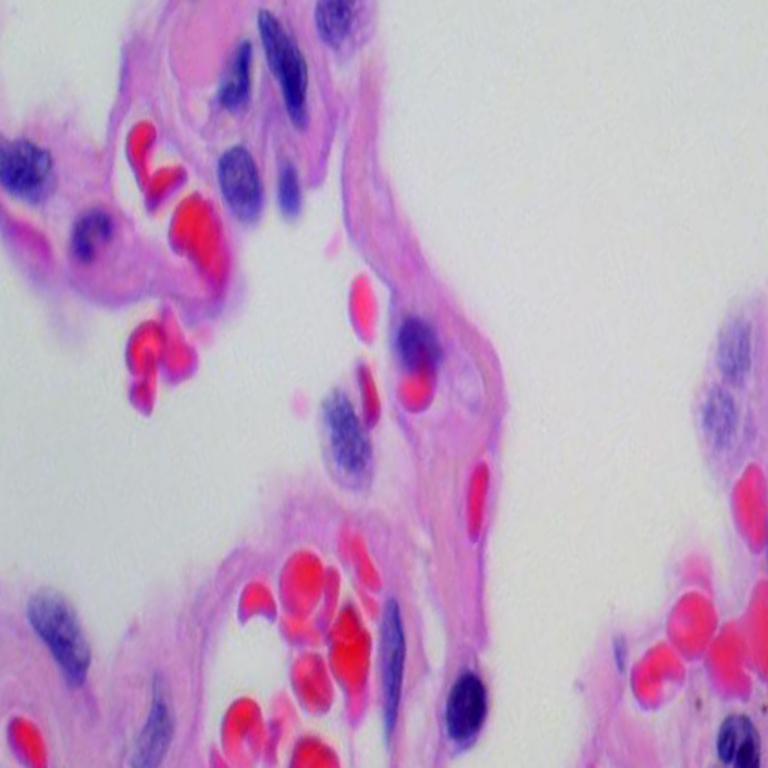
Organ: lung
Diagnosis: benign